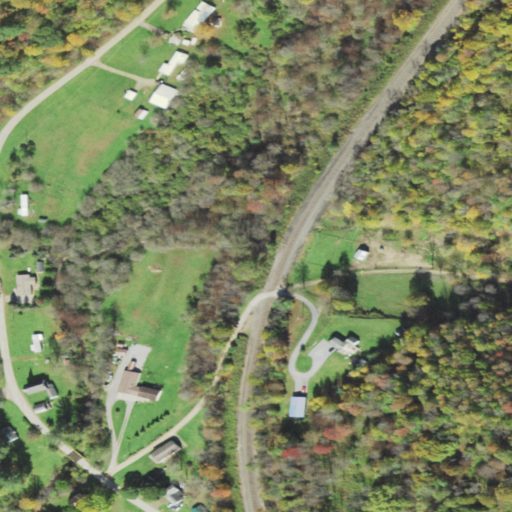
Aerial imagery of valley in Pennsylvania named Sears Hollow containing deciduous forest, mixed forest, open development, pasture, woody wetlands, medium intensity development, and low intensity development